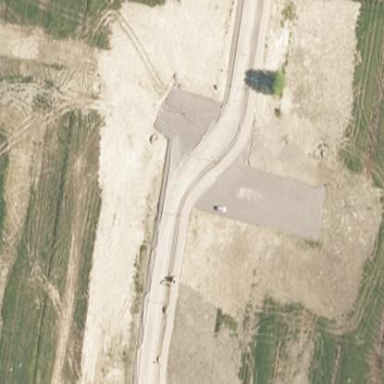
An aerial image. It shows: Pedestrian path with asphalt surface.